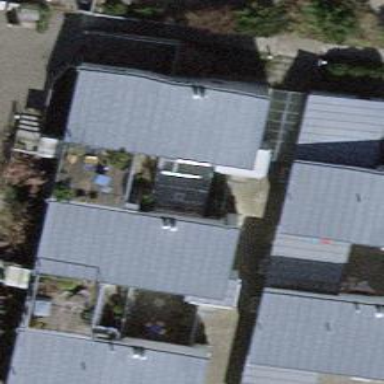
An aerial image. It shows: Terrace building with flat roof.